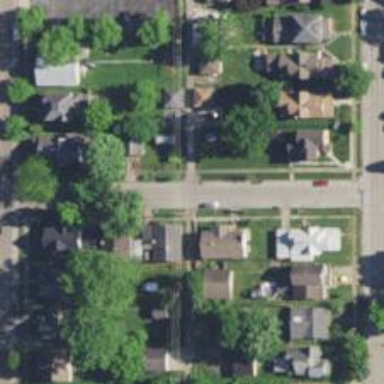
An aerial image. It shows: Alley classified as service road.